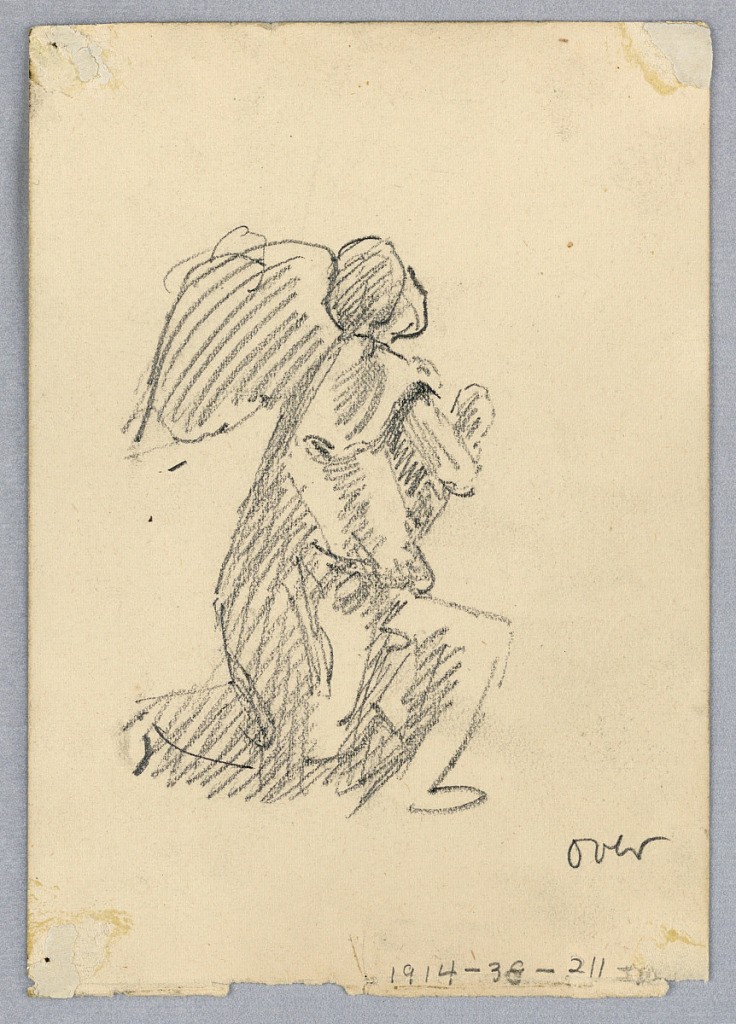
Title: Sketch of Kneeling Angel
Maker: Francis Augustus Lathrop, American, 1849–1909
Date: ca. 1895
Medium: Black crayon on paper
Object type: Drawing
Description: Sketch of angel kneeling, facing right. Verso: right wing of an eagle, open to the left.